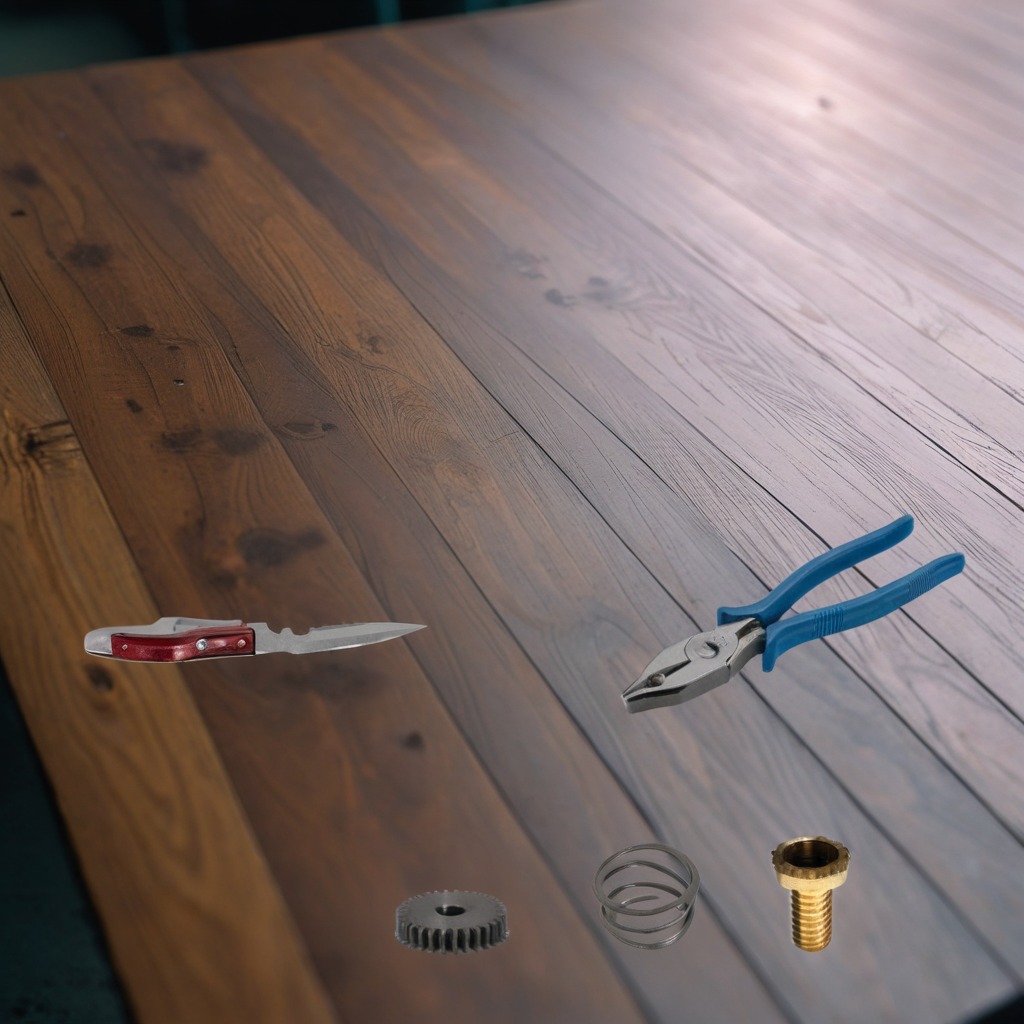
A steel gear with teeth, a utility knife, a metal machine screw, a pair of pliers, and a coiled metal spring are lying on a table.